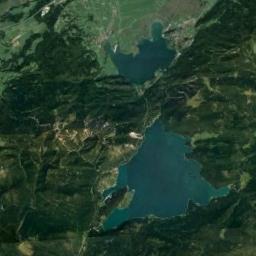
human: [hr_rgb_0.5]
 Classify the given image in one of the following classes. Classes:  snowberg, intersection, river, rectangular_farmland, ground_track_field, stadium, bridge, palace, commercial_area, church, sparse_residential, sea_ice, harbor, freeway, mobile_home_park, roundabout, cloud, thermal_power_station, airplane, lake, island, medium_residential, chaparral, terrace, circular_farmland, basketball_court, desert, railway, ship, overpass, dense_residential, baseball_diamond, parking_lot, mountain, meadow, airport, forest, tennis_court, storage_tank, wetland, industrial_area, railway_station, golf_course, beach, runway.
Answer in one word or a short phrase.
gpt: lake